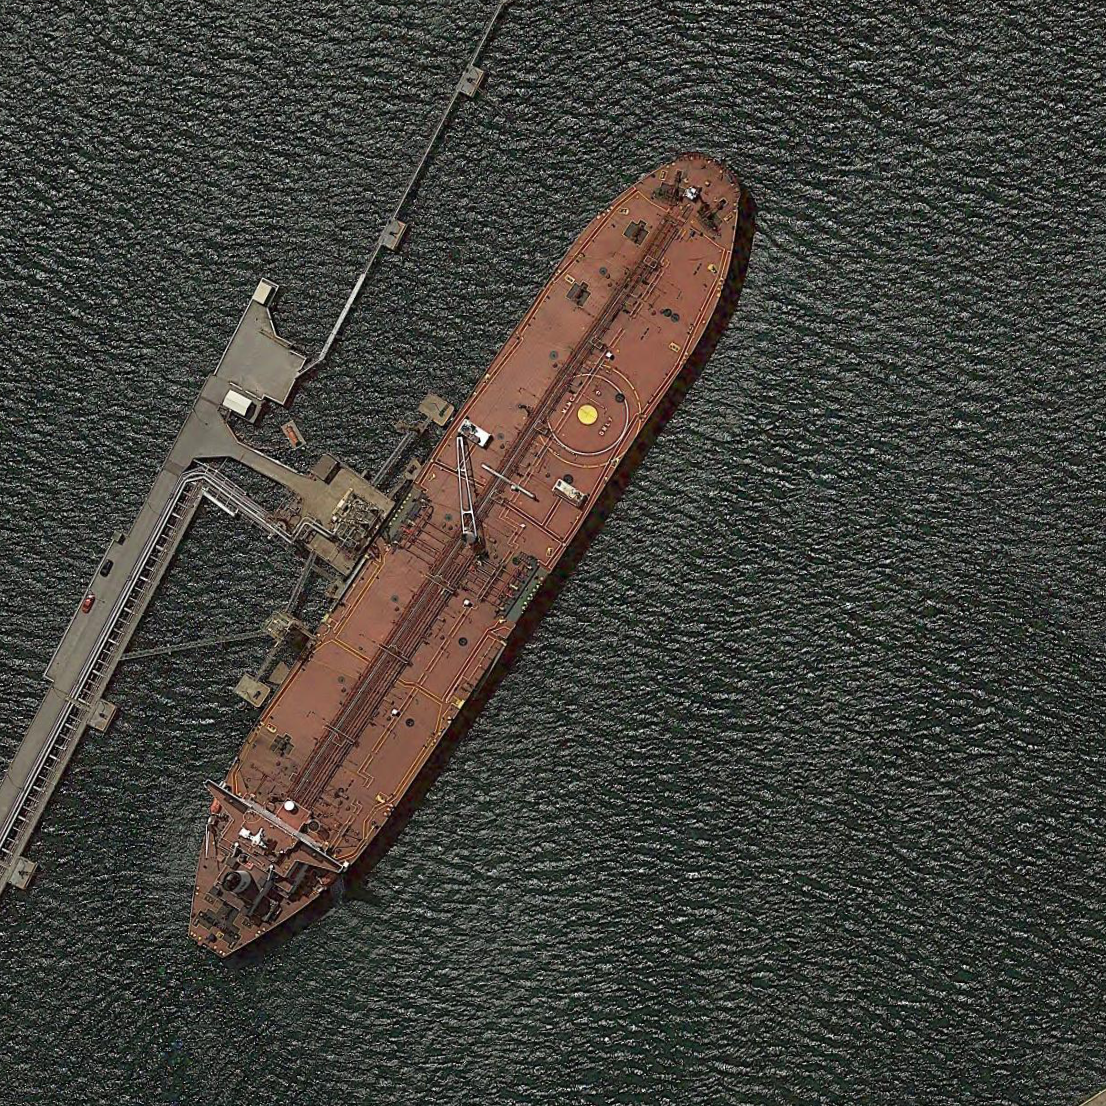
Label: civil